Field crop: tomato
Growth stage: 1
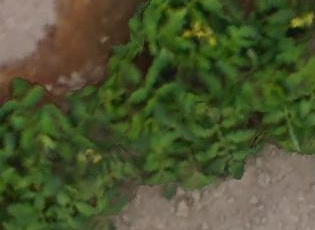
Species: tomato